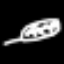
Label: leaf